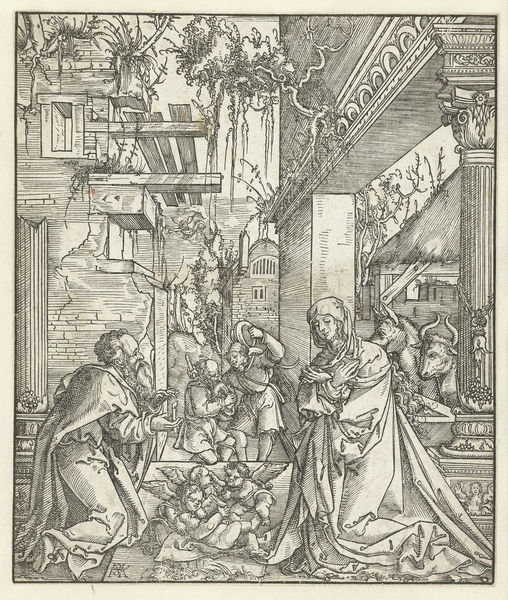
Titel: De geboorte van Christus
Künstler: Hans Springinklee
Standort: Amsterdam
Institution: Rijksmuseum
Schlagwörter: mann, weiß, menschen, frau, grau, männer, schwarz, säule, säulen, zeichnung, gebäude, haus, tiere, bart, wand, architektur, gewand, pflanzen, esel, engel, bogen, rind, grisaille, komposit, ruine, rinder, druck, radierung, stich, gemäuer, jesus, ionisch, wanderer, stall, putten, maria, ochse, ochsen, stier, hirten, biblisch, sakral, josef, geburt, krippe, weihnachten, pfalnzen, ochs, geburt christi, lieblich, christkind